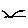
Label: bird